Question: how do i make the search box in the center of the nav bar? you will see what i mean below with the image.. ill post my css code for the search box below the image ..

'''
#advsearch {
}
#advsearch input[type="text"] {
background: url(/images/search-dark.png) no-repeat 10px 6px #444;
border: 0 none;
font: bold 12px Arial, Helvetica, Sans-serif;
color: #777;
width: 150px;
padding: 6px 15px 6px 35px;
-webkit-border-radius: 20px;
-moz-border-radius: 20px;
border-radius: 20px;
text-shadow: 0 2px 2px rgba(0, 0, 0, 0.3);
-webkit-box-shadow: 0 1px 0 rgba(255, 255, 255, 0.1), 0 1px 3px rgba(0, 0, 0, 0.2) inset;
-moz-box-shadow: 0 1px 0 rgba(255, 255, 255, 0.1), 0 1px 3px rgba(0, 0, 0, 0.2) inset;
box-shadow: 0 1px 0 rgba(255, 255, 255, 0.1), 0 1px 3px rgba(0, 0, 0, 0.2) inset;
-webkit-transition: all 0.7s ease 0s;
-moz-transition: all 0.7s ease 0s;
-o-transition: all 0.7s ease 0s;
transition: all 0.7s ease 0s;
}
#advsearch input[type="text"]:focus {
width: 200px;
}
'''
thanks so much in advance :) if u want maybe we can work on my website together?
also here is a <URL> just incase you need it dont mind the images not being there it should not make a diffrence
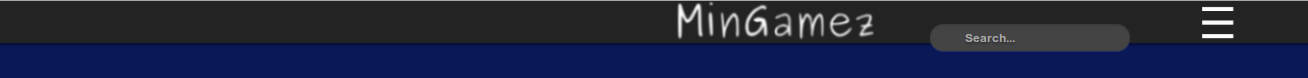
Answer: Here you need to modify some css code.
'''
#cssmenu > ul > li > a {
color: #A0A0A0;
font-family: Verdana,'Lucida Grande';
font-size: 15px;
/*line-height: 70px;
padding: 0;*/
position: relative;
top: 7px;
transition: color 0.15s ease 0s;
}
'''
Demo: <URL>